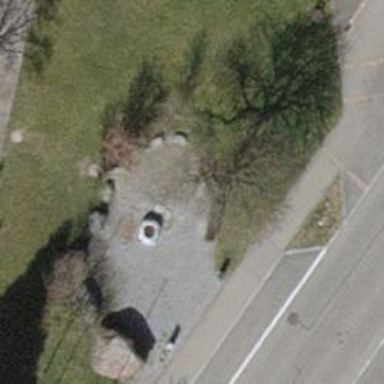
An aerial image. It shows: Bench for seating.